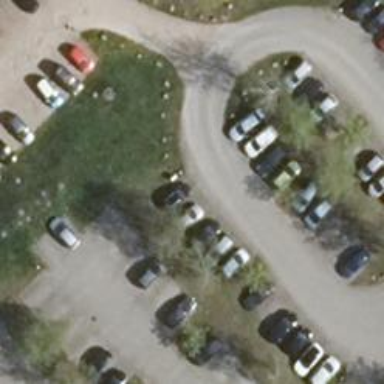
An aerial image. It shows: Road serving as parking aisle.